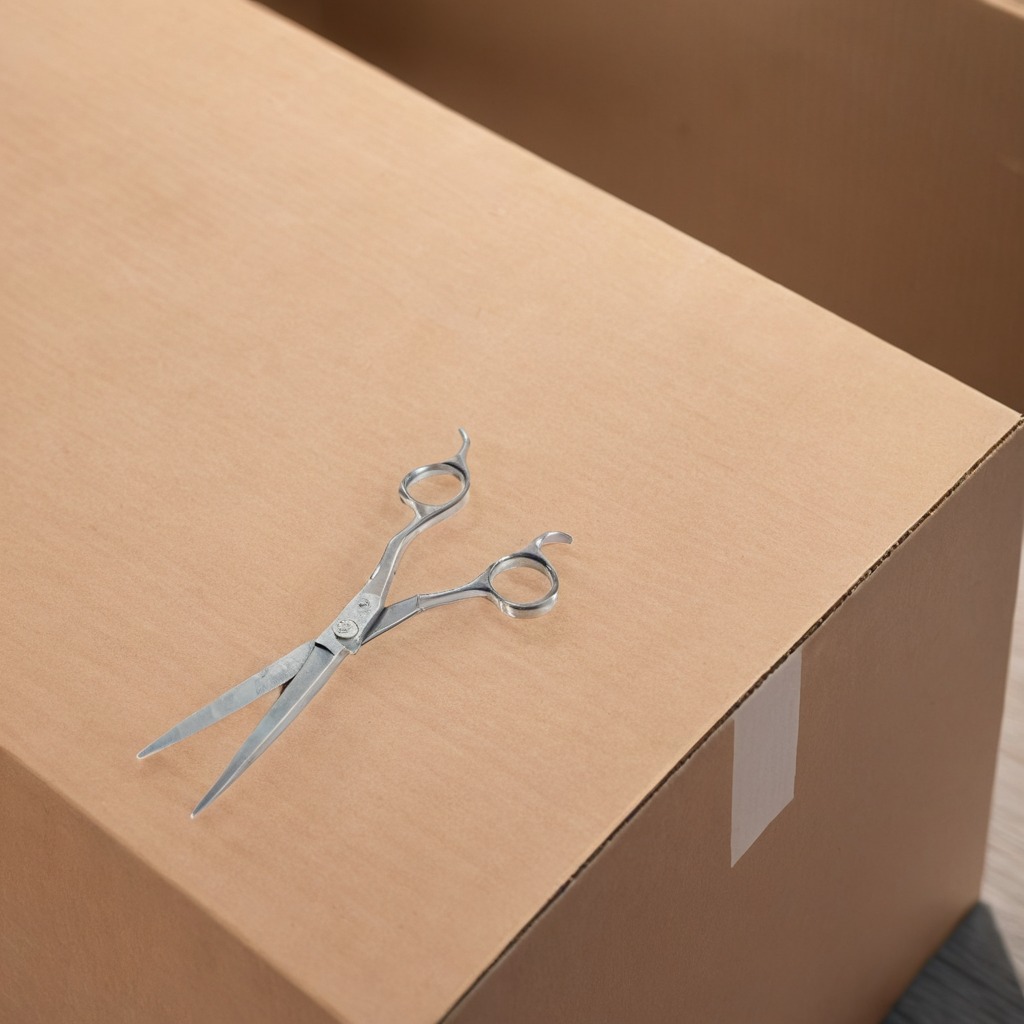
A scissor lies on the cardboard box surface.